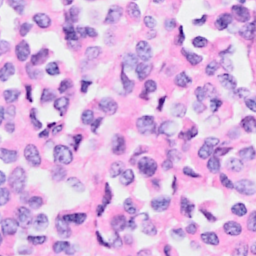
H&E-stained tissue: Breast